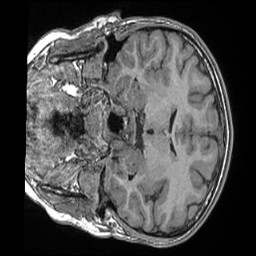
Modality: T1w
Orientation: coronal
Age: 14
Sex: male
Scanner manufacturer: siemens
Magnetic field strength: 1.5 T
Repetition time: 2.04 s
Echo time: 0.00308 s